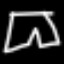
Label: pants